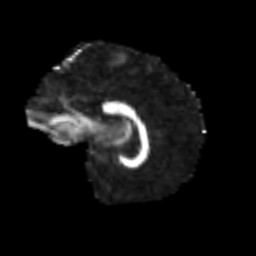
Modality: FA
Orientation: sagittal
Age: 46
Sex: female
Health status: ill
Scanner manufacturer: siemens
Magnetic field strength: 3 T
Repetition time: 8.7 s
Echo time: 0.11 s